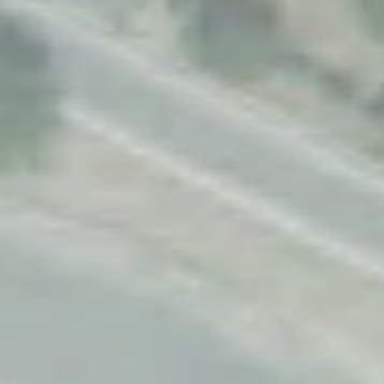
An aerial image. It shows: Trunk link highway with asphalt surface.